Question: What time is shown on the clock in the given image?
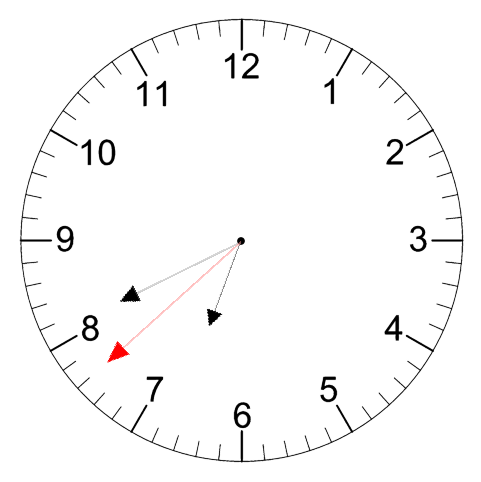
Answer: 06:40:38